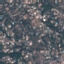
Label: Residential